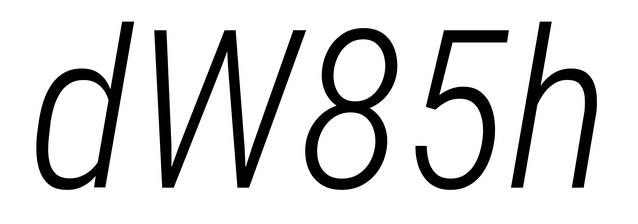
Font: Roboto-Italic_Condensed_Light_Italic